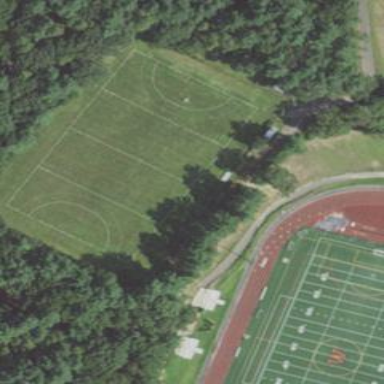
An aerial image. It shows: Grass pitch designed for field hockey.